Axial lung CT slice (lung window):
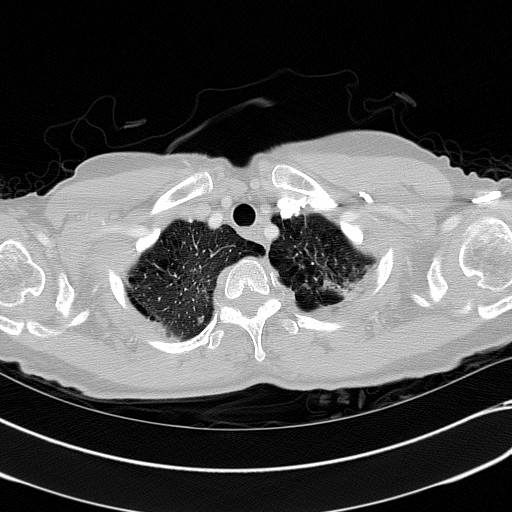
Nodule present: no